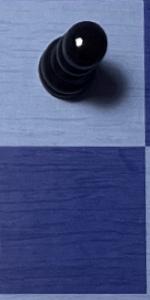
Label: Empty